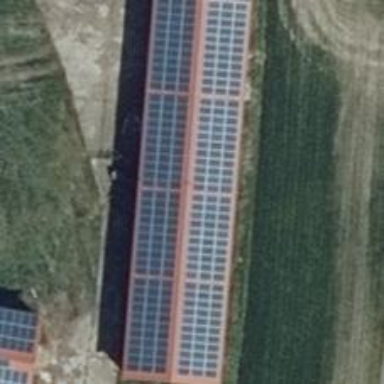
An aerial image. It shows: Small solar photovoltaic panel used as generator to produce electricity.